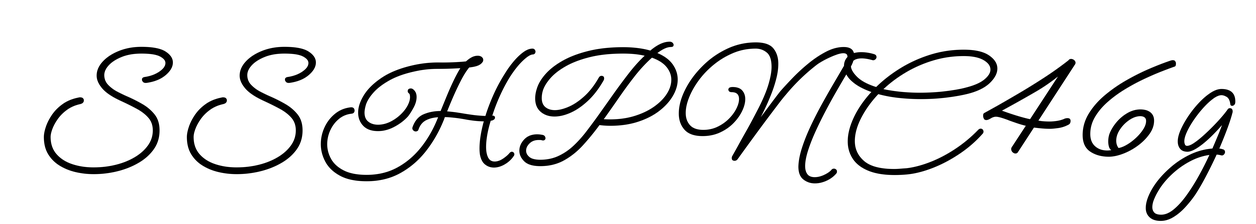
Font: MeowScript-Regular